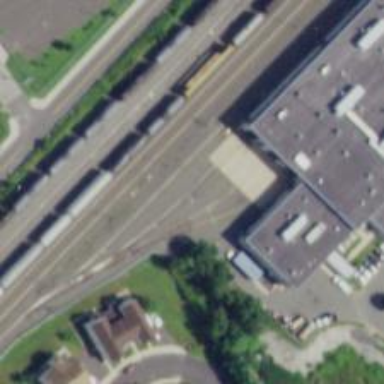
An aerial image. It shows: Light rail yard.